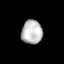
Tissue: lung
Cell type: T cells
Senescence score: 0.1831
Nuclear area (px): 492
Mean DAPI intensity: 185.795